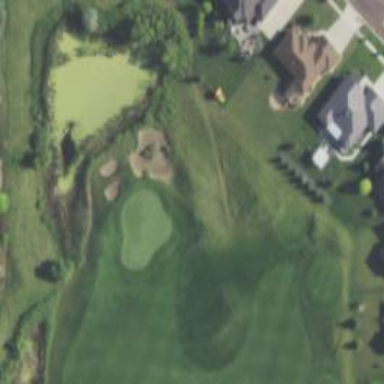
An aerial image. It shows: View of golf hole.